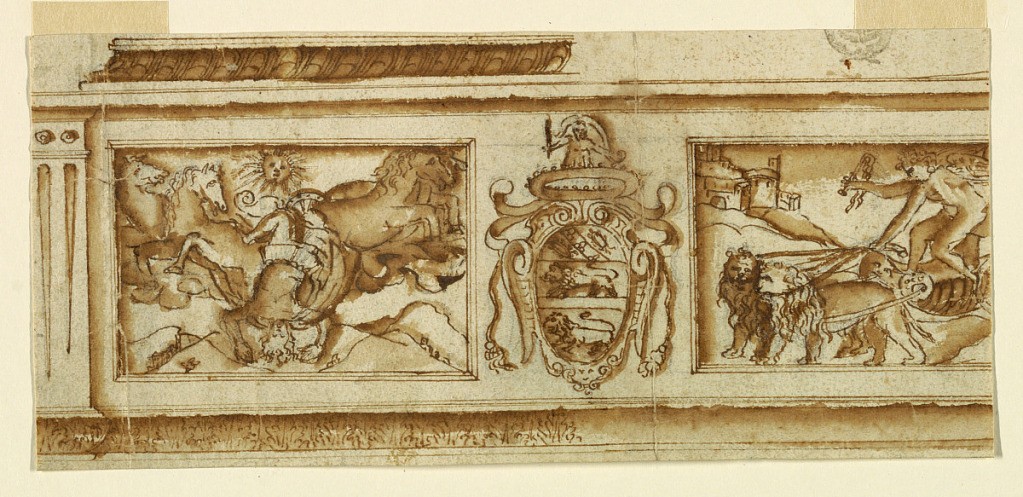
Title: Freize with Fall of Phaeton
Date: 1570–1600
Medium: Pen and brown wash, black chalk on white laid paper
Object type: Drawing
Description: Moldings are on top and bottom, a pilaster at left. A coat-of-arms flanked by oblong representations: the Fall of Phaeton at left; Cupid in a chariot drawn by lions at right.